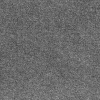
Atmospheric dust classification: dusty